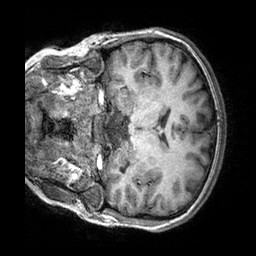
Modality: T1w
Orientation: coronal
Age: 20
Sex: female
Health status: healthy
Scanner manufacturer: siemens
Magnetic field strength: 3 T
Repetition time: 2.3 s
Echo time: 0.00303 s